Interaction volume radius: 5 \u00c5
Interaction volume height: 15 \u00c5
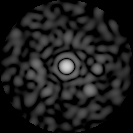
Disorder parameter: 0.7978